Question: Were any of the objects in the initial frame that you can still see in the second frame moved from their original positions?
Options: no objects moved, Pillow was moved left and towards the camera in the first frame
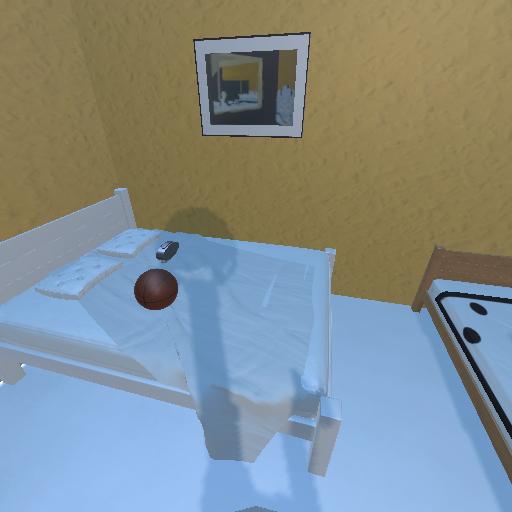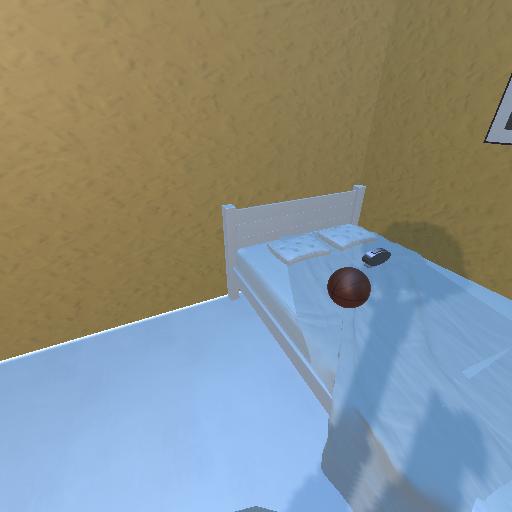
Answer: no objects moved